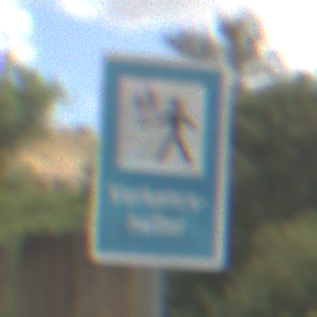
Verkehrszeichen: Verkehrshelfer
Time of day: Midday
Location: Outdoor (Nature)
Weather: PartlyCloudy
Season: NotSpecified
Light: Natural